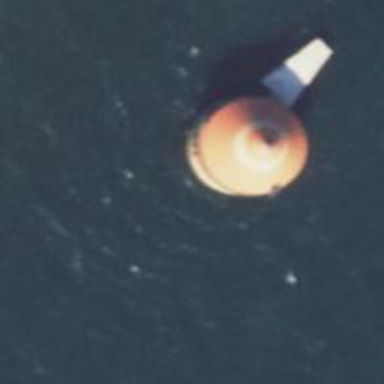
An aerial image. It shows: Lighthouse.